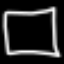
Label: square